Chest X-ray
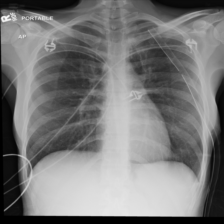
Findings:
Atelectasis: negative
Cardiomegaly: negative
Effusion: negative
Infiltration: negative
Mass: negative
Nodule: positive
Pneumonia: negative
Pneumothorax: negative
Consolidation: negative
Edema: negative
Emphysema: negative
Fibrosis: negative
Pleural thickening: negative
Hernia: negative